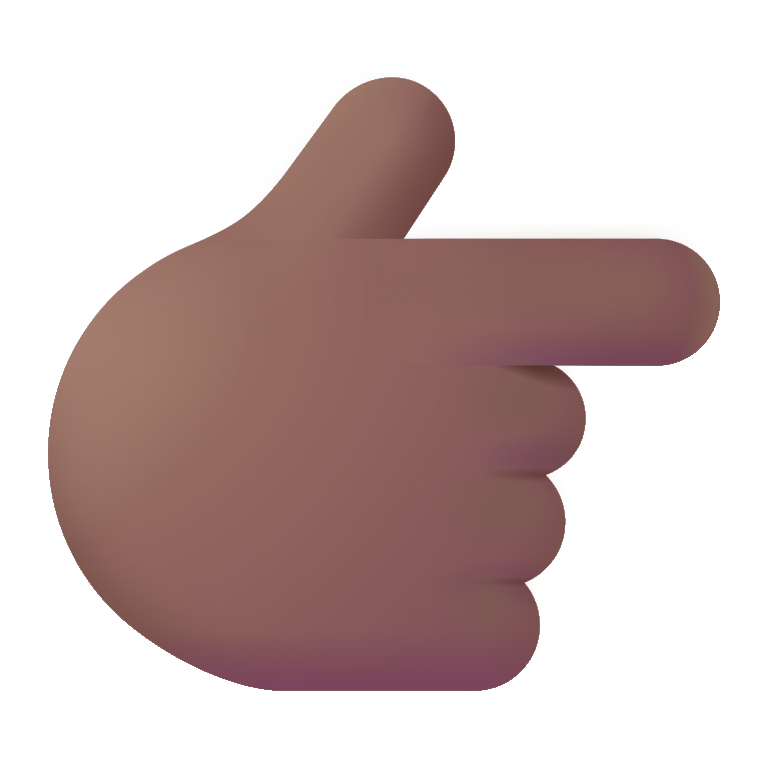
backhand index pointing right color  dark